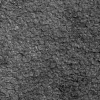
Atmospheric dust classification: not_dusty